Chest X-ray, AP view. Patient: 65 years old, sex M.
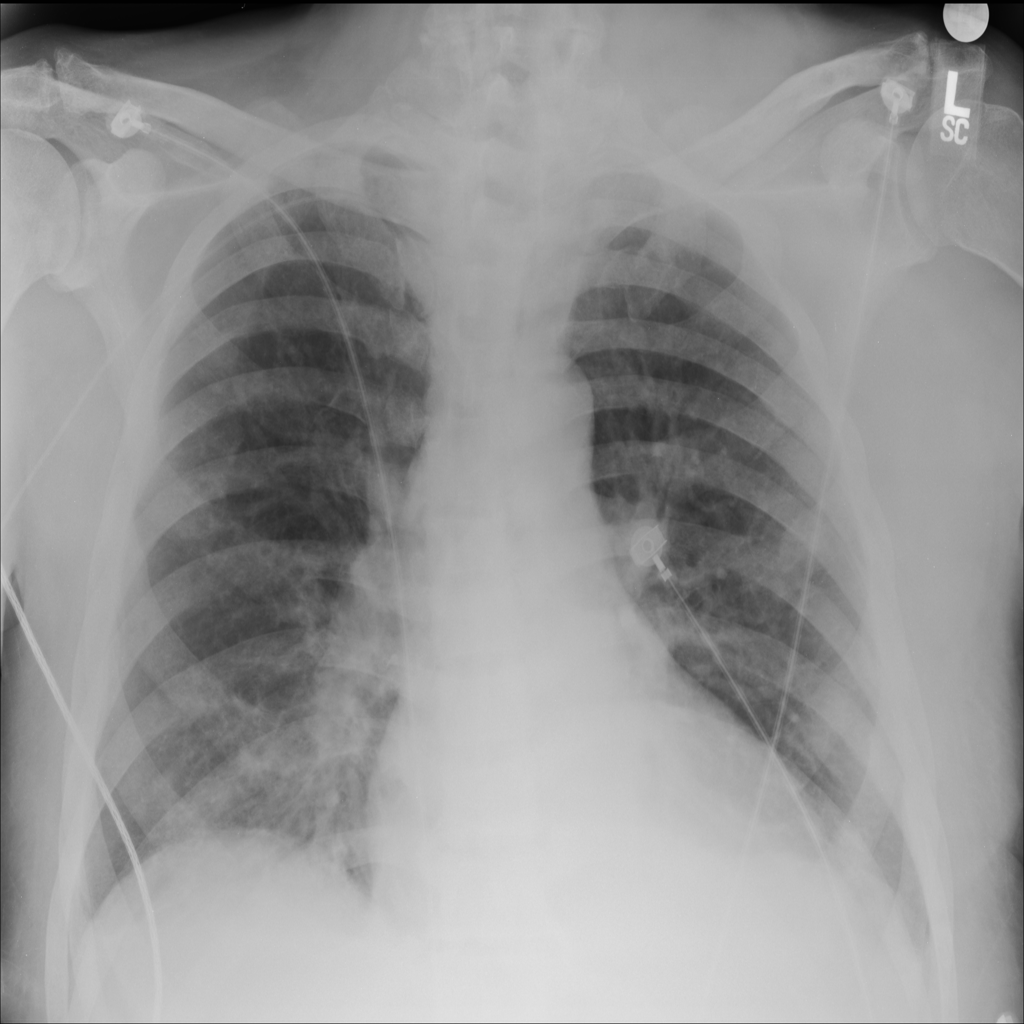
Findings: No Finding